Question: I have a image whose size varies and an icon. I want align the icon horizontally to the image like this:

Add a jsfiddle example: <URL>, then put the "icon" in middle of the image.
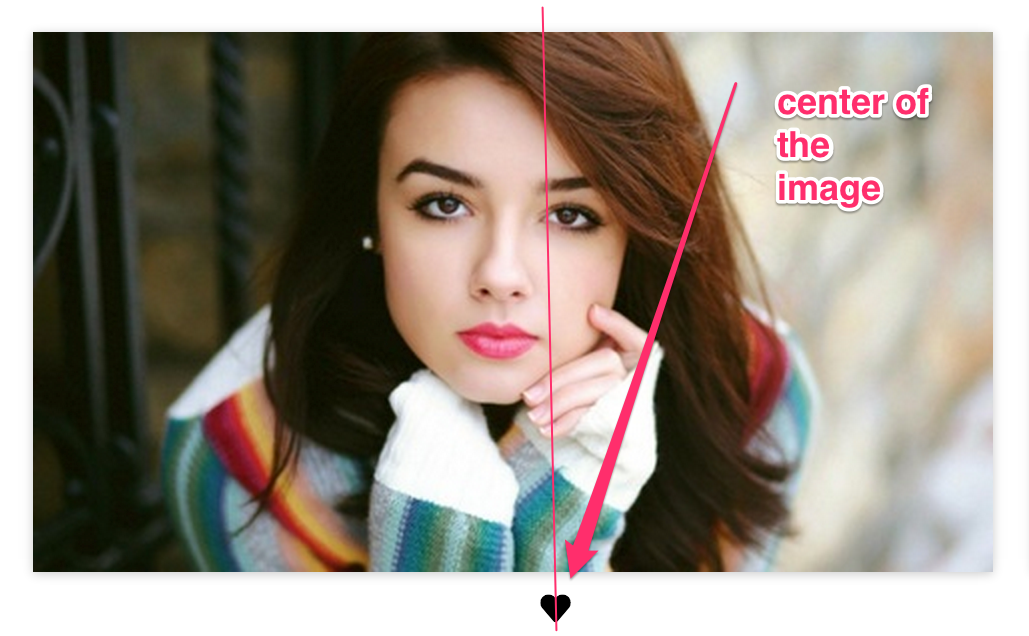
Answer: 1. Given the requirements you can add both images in one container you can call .img-wrapper
2. Apply clear:both; to the whole container .img-wrapper which is float: right.
3. Then display:block; on the icon and margin:0 auto;
<URL>
'''
.container .img-wrapper {
float: right;
}
.icon{
clear:both;
display:block;
margin:0 auto;
}
'''
'''
.container .img-wrapper {
float: right;
}
.icon{
clear:both;
display:block;
margin:0 auto;
}
'''
'''
<div class="container">
<div class="img-wrapper"><img src="http://7xi5mk.com1.z0.glb.clouddn.com/FivlNV1GzShuj6lGpdCNip_6BYP8" alt="" />
<img class="icon" src="http://placehold.it/20x20" alt="" />
</div>
'''